Question: I created an .NET Core Web Application Project with the latest Visual Studio Professional 2017 Version 15.9.2. The .NET Framework is 4.6.01586.
I have installed the ASP.NET and web development modul on Visual Studio and I can select a .NET Core Application when creating a new project.
Visual Studio creates an empty Solution:
.
It doesn't matter which type of ASP .NET Core Web Application I select the project is always empty.
Creating an ASP .NET Web Application works fine.
I use Visual Studio Professional 2017 in a Oracle VM VirtualBox. On my local machine everything works fine.
Can anyone help me?
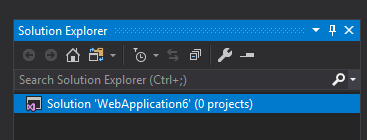
Answer: The path variable was corrupt. I figured out with Rapid Environment Editor that one of my environment variables contained a character which could not be interpreted. The corrupt environment variable was listed before the dotnet variable.